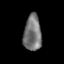
Tissue: lung
Cell type: Myeloid cells
Senescence score: 0.2267
Nuclear area (px): 625
Mean DAPI intensity: 116.549